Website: crate-barrel
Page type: billing-address
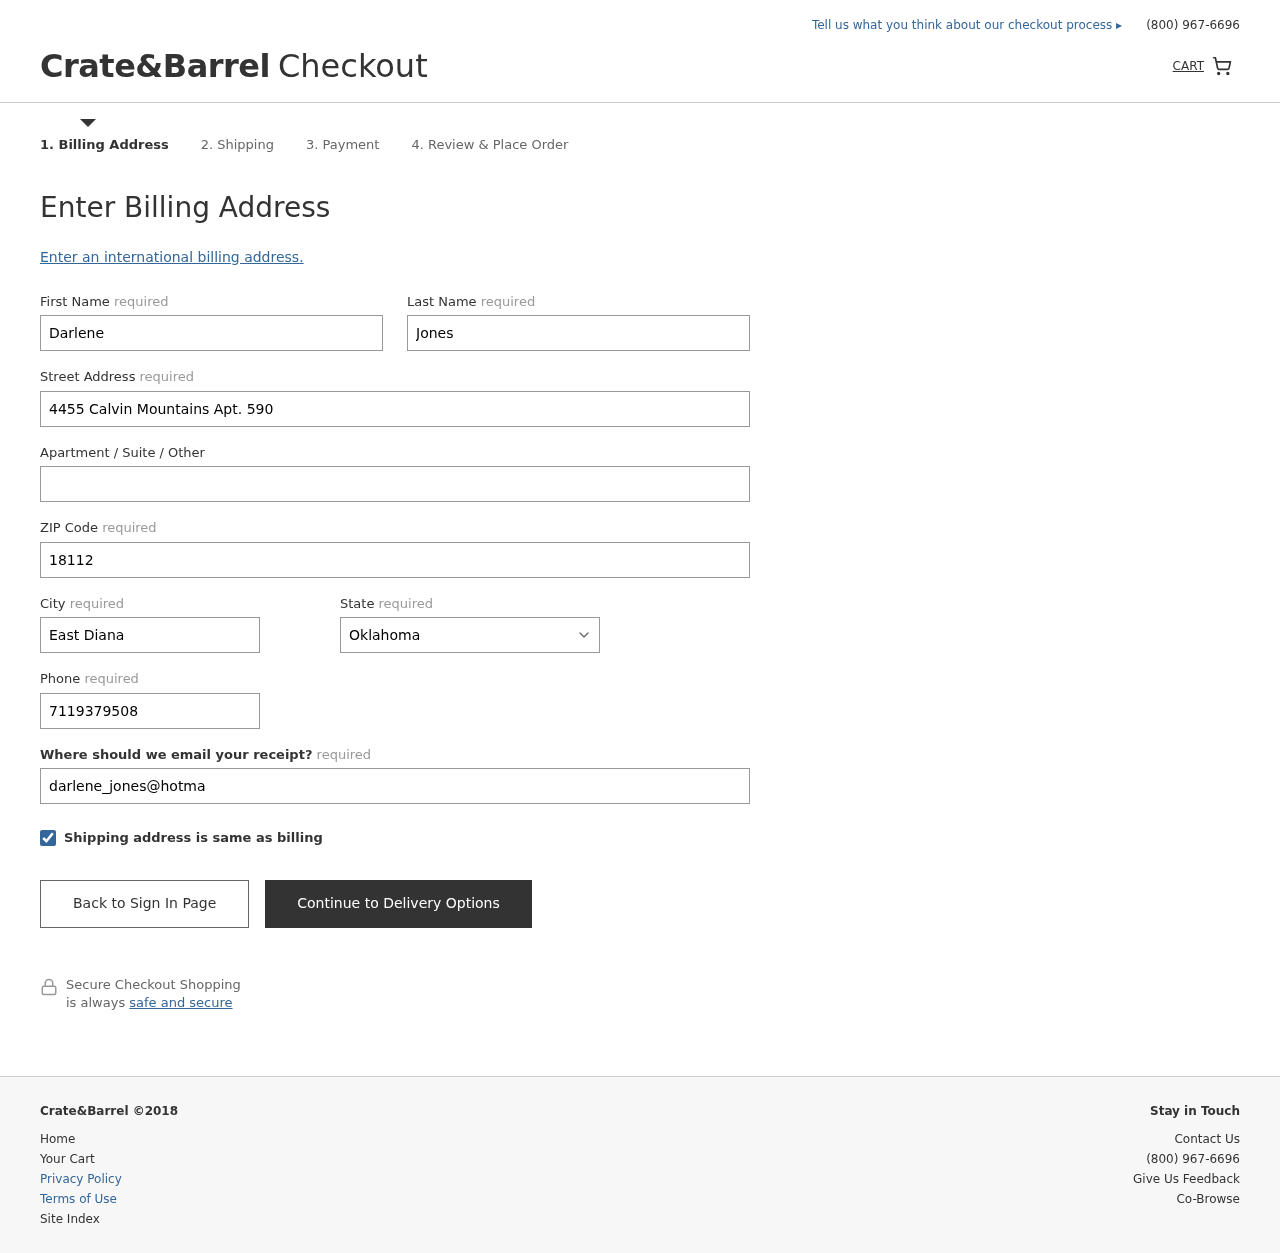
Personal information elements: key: PII_STATE
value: Oklahoma
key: PII_FIRSTNAME
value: Darlene
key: PII_LASTNAME
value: Jones
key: PII_STREET
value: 4455 Calvin Mountains Apt. 590
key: PII_POSTCODE
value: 18112
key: PII_CITY
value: East Diana
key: PII_PHONE
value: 7119379508
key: PII_EMAIL
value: darlene_jones@hotmail.com